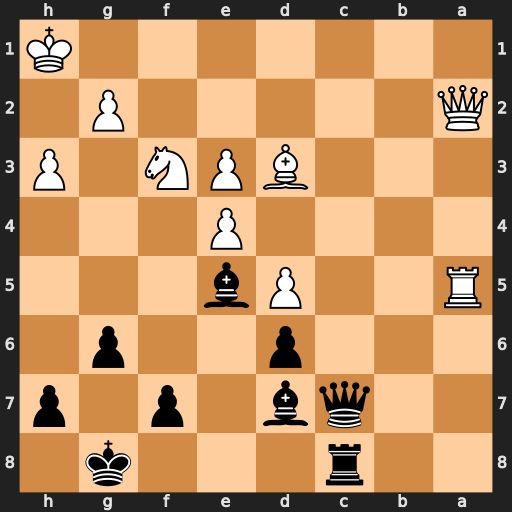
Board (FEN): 2r3k1/2qb1p1p/3p2p1/R2Pb3/4P3/3BPN1P/Q5P1/7K
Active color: b
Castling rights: -
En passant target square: -
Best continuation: Qc1+ Ng1 Qxe3